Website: walmart
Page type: customer-info-address
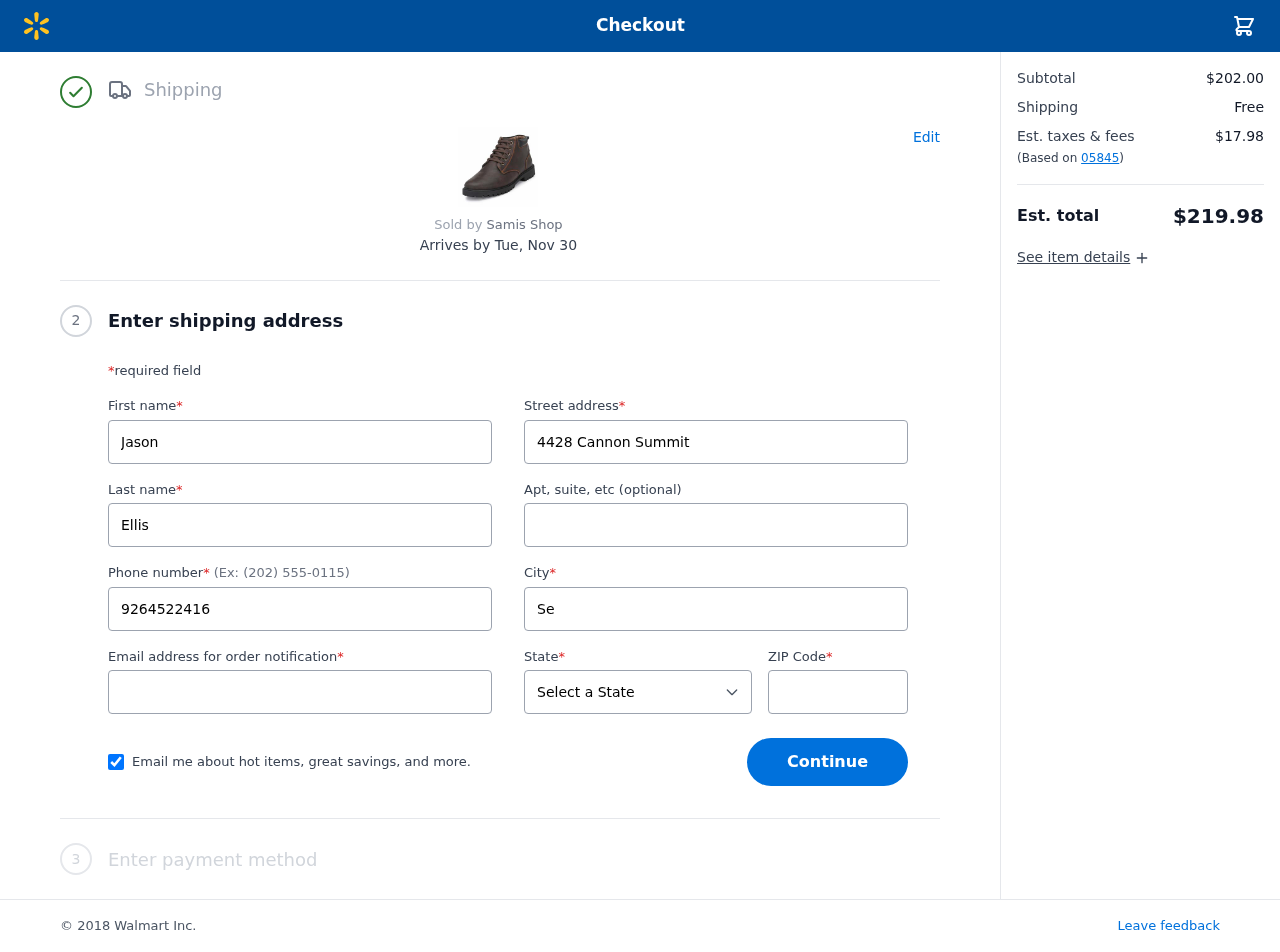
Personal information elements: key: PII_CITY
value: Sextonview
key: PII_EMAIL
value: jason.ellis@gmail.com
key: PII_FIRSTNAME
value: Jason
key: PII_LASTNAME
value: Ellis
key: PII_PHONE
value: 9264522416
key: PII_POSTCODE
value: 05845
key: PII_STATE
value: New Mexico
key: PII_STREET
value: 4428 Cannon Summit
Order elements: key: ORDER_DELIVERY_DATE
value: Tue, Nov 30
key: ORDER_SUBTOTAL
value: $202.00
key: ORDER_SHIPPING_COST
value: Free
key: ORDER_TAX
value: $17.98
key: ORDER_TOTAL
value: $219.98